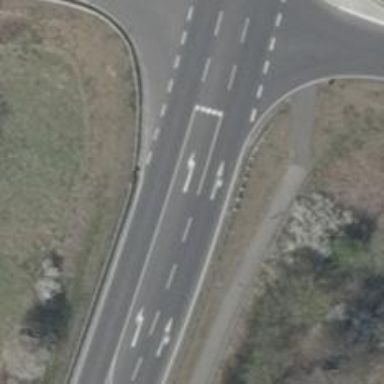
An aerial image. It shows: Primary road with asphalt surface.